Field crop: tomato
Growth stage: 1
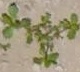
Species: portulaca